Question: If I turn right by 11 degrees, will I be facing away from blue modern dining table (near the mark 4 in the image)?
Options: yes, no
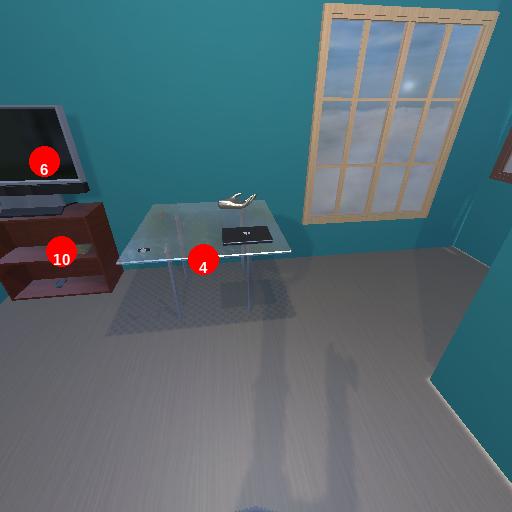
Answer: yes